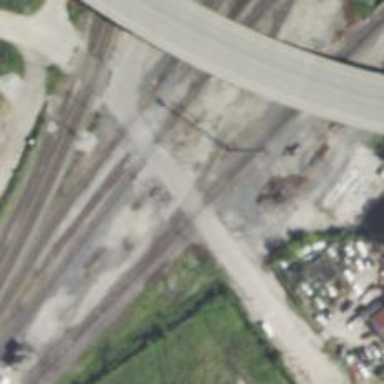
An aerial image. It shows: Railway yard in service.